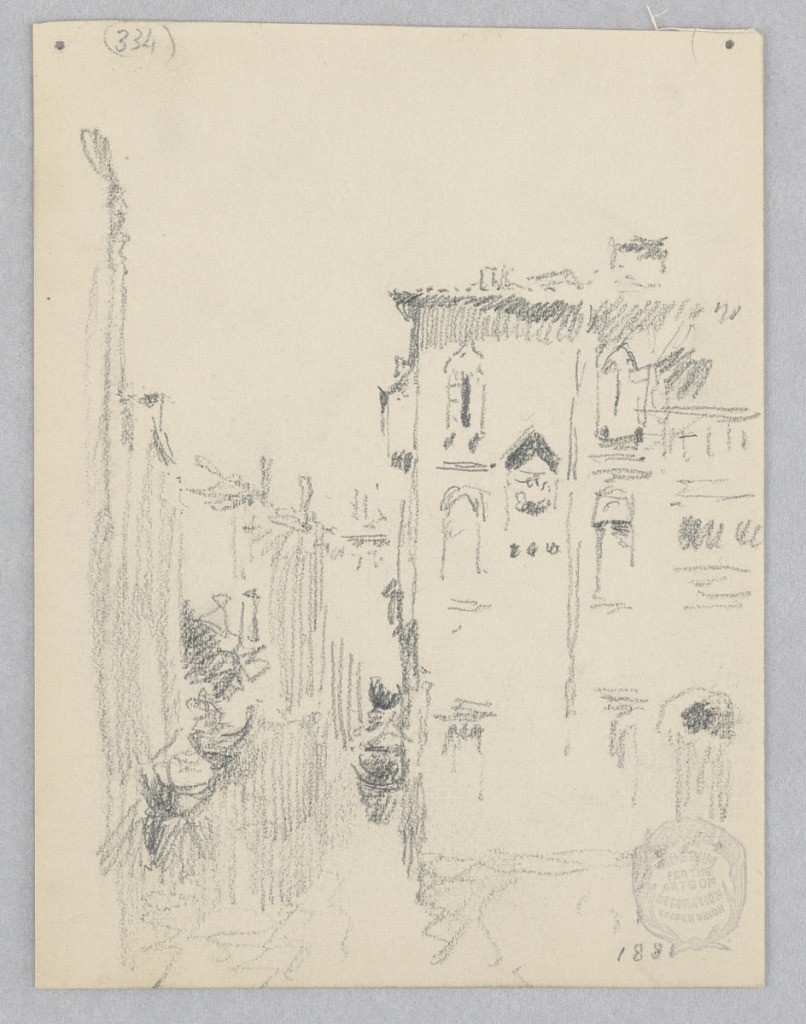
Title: View of Venice, Italy
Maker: Robert Frederick Blum, American, 1857–1903
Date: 1881
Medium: Graphite on wove paper
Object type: Drawing
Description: Sketch of a canal in Venice.